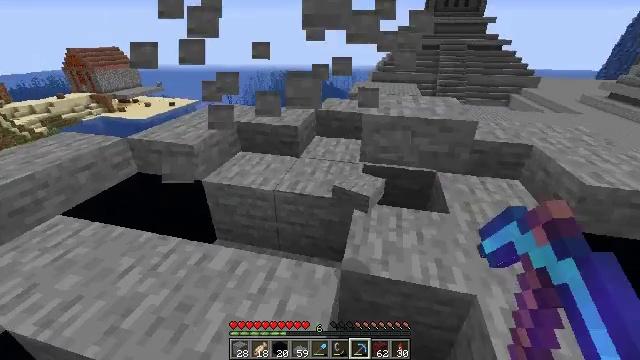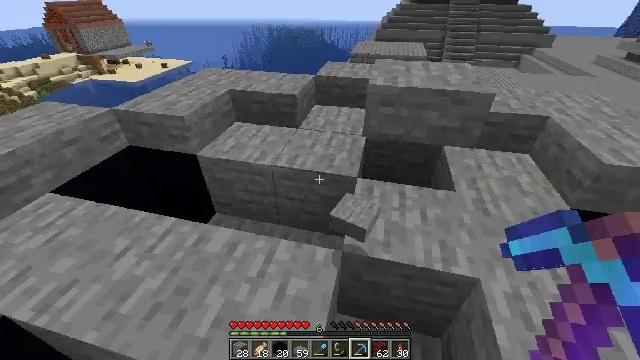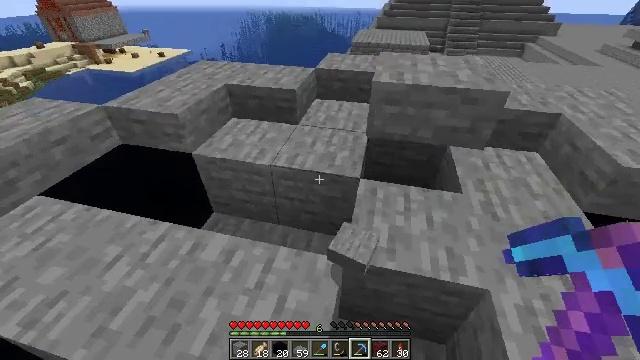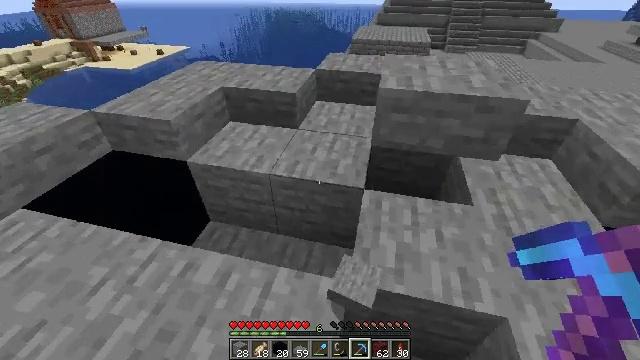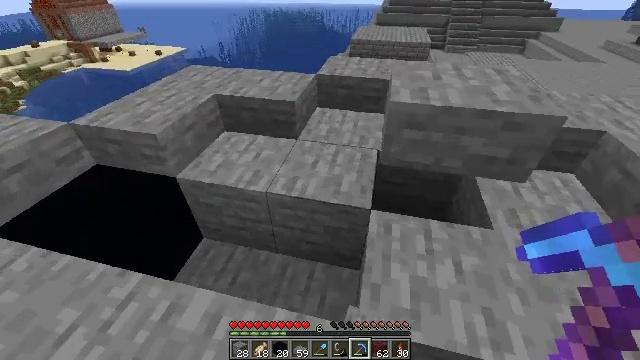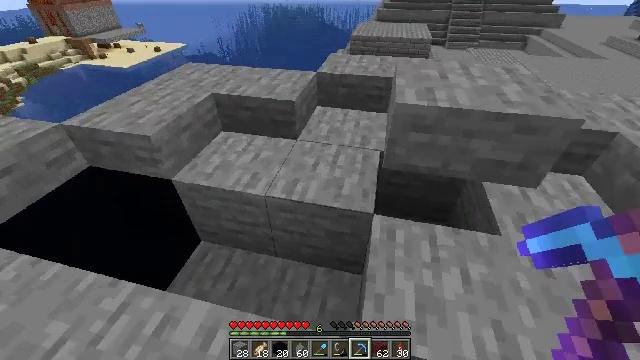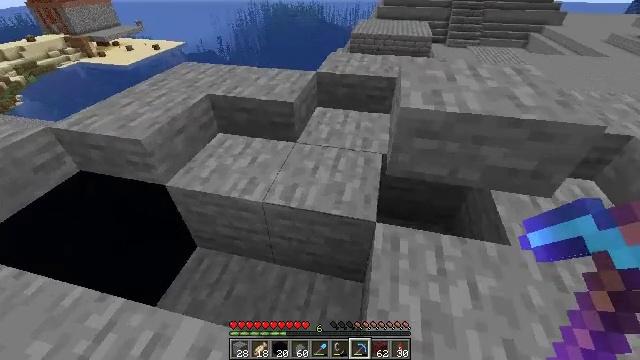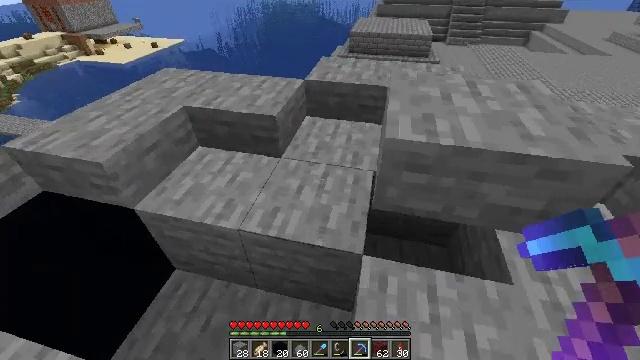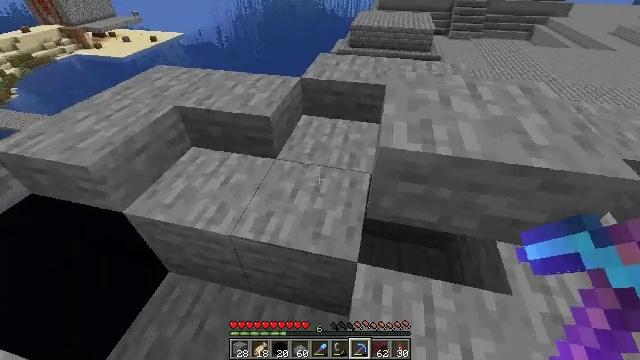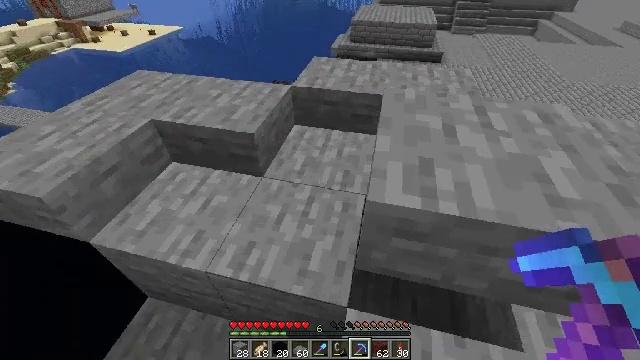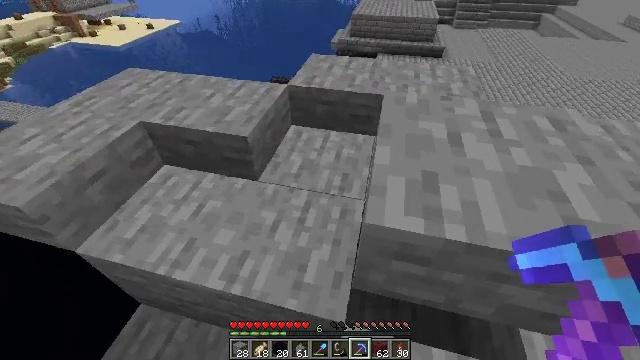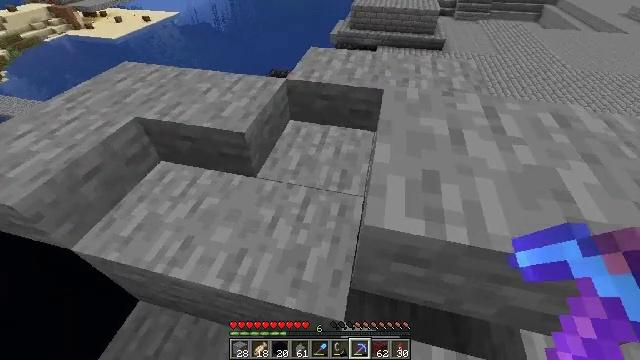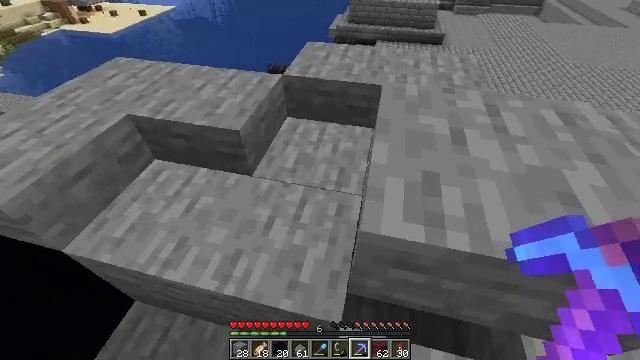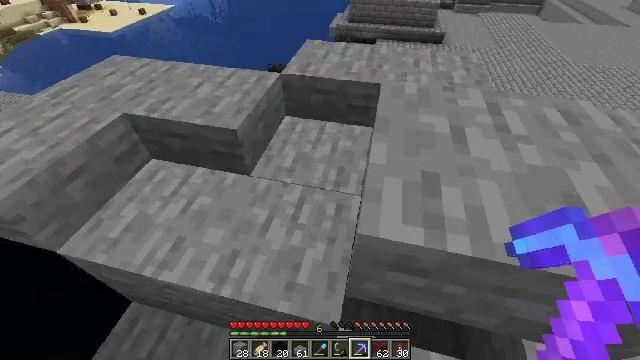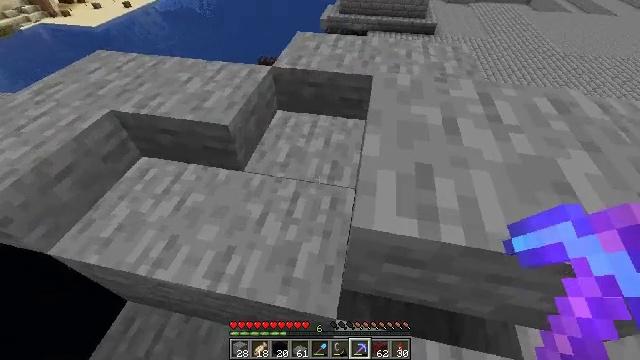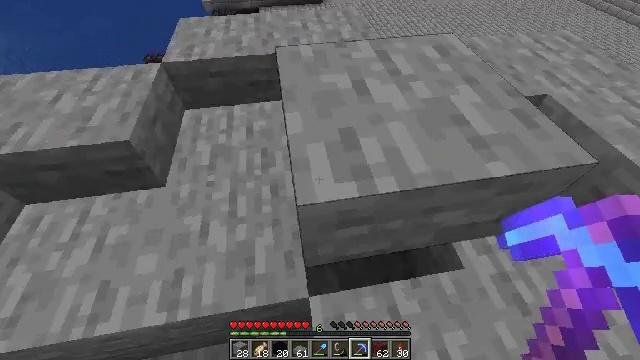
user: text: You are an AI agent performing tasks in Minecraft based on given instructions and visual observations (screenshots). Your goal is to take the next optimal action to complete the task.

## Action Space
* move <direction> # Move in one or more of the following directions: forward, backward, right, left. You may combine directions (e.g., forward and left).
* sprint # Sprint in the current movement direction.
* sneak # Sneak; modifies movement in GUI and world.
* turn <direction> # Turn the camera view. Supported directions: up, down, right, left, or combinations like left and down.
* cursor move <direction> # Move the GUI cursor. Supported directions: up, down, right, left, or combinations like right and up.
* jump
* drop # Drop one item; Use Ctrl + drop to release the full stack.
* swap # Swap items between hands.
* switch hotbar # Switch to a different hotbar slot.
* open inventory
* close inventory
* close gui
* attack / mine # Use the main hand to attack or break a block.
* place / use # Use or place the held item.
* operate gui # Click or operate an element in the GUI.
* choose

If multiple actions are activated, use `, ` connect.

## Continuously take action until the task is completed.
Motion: motion action
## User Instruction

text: Remove the stone slab from the ground.
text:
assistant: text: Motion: move forward, turn down
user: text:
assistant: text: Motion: move forward, turn down
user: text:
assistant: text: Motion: move forward
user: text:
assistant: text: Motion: move forward
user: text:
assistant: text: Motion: move forward
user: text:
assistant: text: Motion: move forward and move right
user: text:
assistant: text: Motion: move forward and move right
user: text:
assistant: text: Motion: move forward, turn down
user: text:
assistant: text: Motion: move forward
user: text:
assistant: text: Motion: turn down
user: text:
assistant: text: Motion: turn down
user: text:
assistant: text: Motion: turn down
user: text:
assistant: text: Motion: no_op
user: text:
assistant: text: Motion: turn right and down
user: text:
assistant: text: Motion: turn right and down
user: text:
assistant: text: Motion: turn right and down
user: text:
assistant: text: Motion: attack / mine
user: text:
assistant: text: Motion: attack / mine
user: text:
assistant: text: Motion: attack / mine
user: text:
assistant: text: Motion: attack / mine
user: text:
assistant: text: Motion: attack / mine
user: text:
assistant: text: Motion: attack / mine
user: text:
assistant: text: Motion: attack / mine
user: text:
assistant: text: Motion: attack / mine
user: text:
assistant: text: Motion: turn up, attack / mine
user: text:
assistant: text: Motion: turn up, attack / mine
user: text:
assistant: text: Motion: turn right and up, attack / mine
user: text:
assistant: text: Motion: attack / mine
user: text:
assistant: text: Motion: attack / mine
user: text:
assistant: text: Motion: no_op